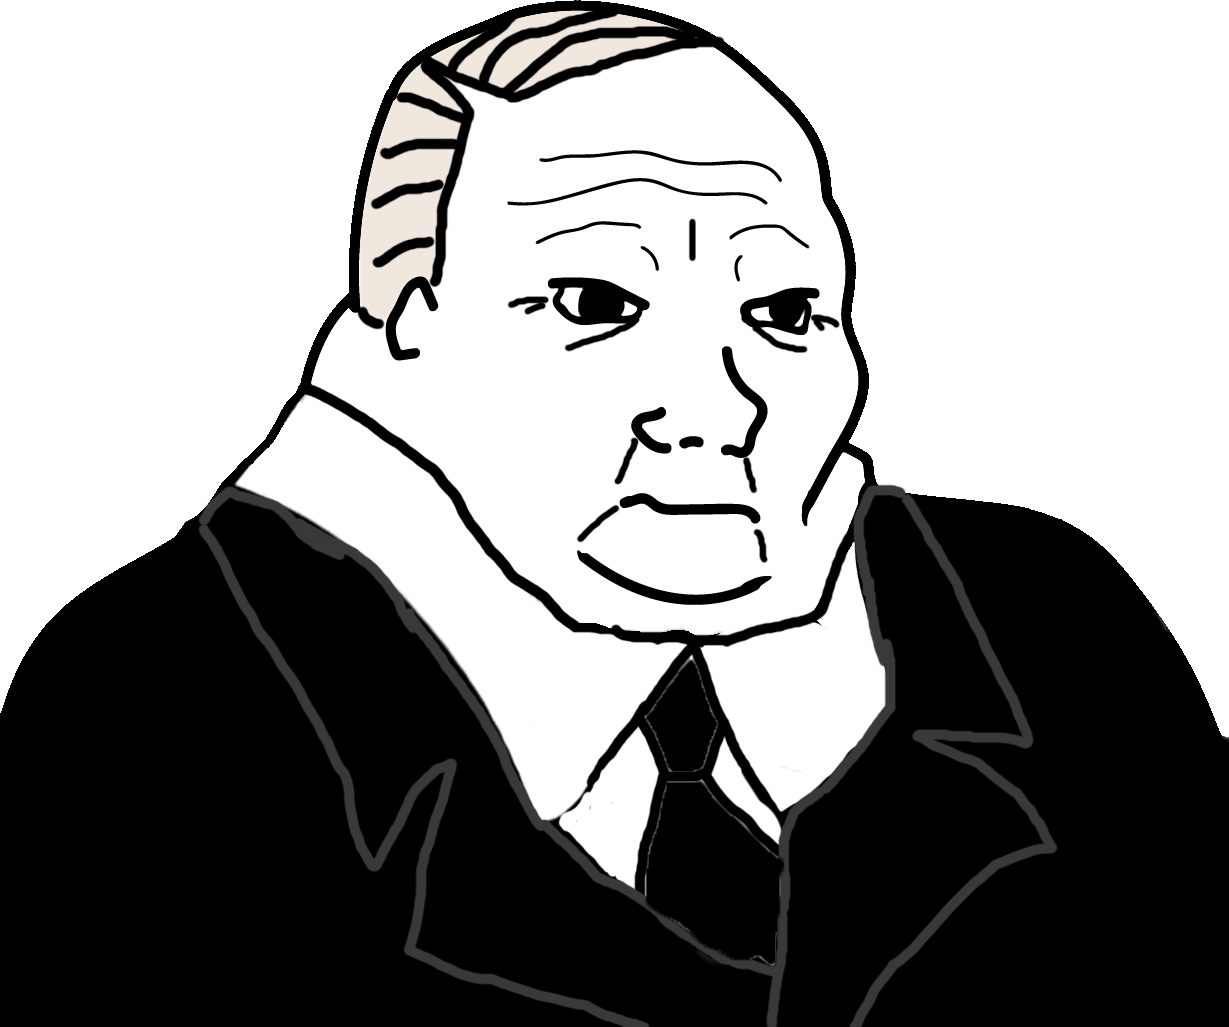
Label: 5_Blobjak